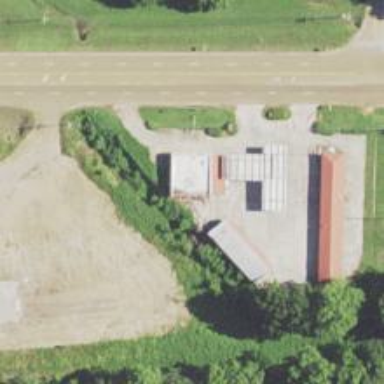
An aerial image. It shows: Convenience shop.